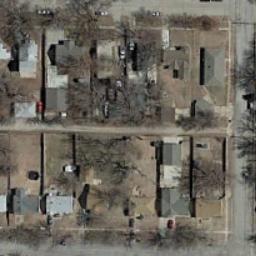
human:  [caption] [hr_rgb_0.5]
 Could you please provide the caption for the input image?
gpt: Many buildings are in medium residential area .

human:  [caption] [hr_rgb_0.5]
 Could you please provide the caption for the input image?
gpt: Houses in medium-sized residential areas are built on either side .

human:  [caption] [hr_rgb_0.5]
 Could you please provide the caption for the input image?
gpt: The medium residential is on the bare land next to the road .

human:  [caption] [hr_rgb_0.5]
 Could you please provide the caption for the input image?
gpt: The medium residential area with some dense houses is surrounded by roads .

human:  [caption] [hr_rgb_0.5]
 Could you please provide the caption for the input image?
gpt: There are some buildings and withered trees on the medium residential area .